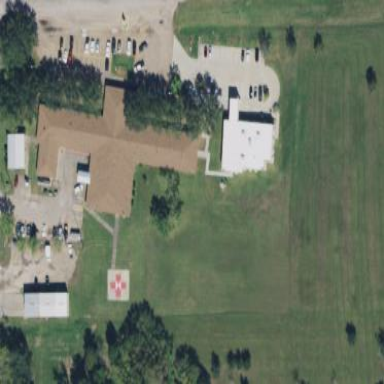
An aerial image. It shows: Hospital providing healthcare services.